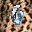
Label: 6